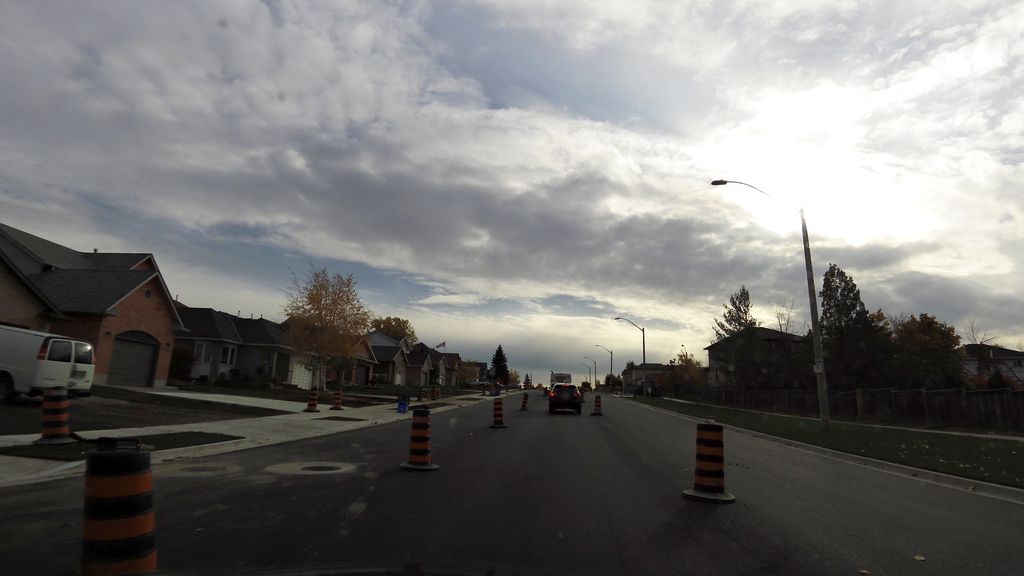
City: hamilton